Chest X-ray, PA view. Patient: 36 years old, sex M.
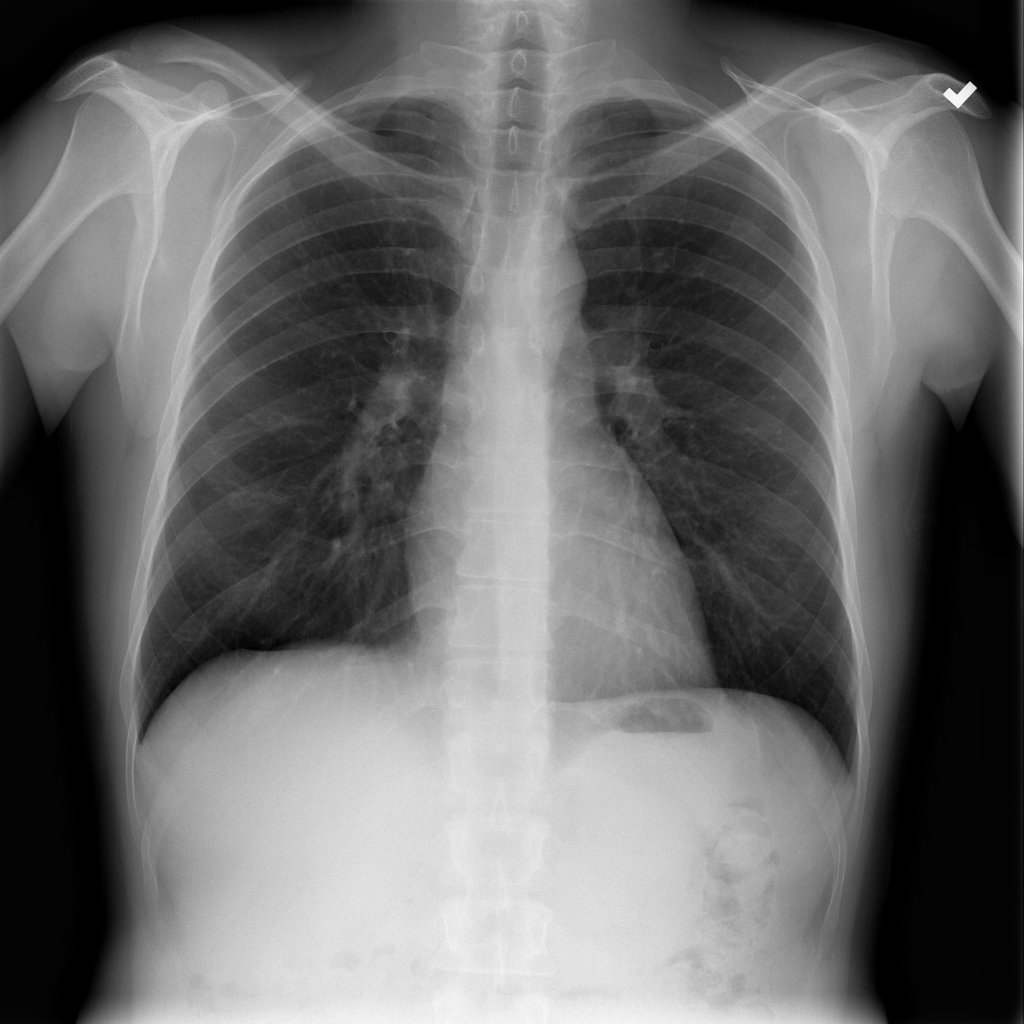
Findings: No Finding